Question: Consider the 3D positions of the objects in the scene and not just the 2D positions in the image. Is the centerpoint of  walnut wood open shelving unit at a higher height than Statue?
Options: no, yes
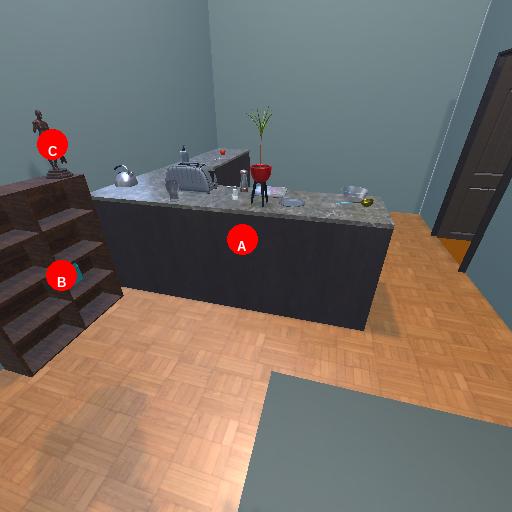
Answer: no